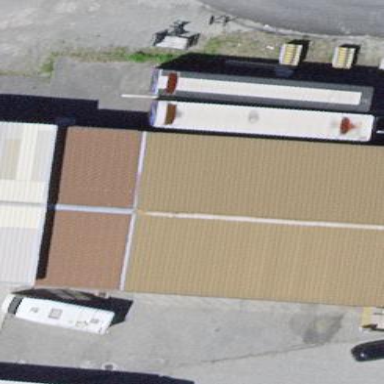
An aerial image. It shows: Industrial building.